Question: I recently moved my magento site from my localhost to the live server - everything had been working perfectly on the localhost but when I moved it across quite a few errors turned up. I've managed to get rid of most of these but I've just come across this:

The Checkout page is only partially loading and I really have no idea why this is happening and how to go about fixing it :(
I'm guessing that the Billing Information section is the stumbling block but why would this be? Could there be a problem retrieving information from the DB? - and how could I go about testing that. "#checkout-step-billing" is loading but it is defaulting to display none and nothing after that point has loaded.
Would greatly appreciate any help and advice on this.
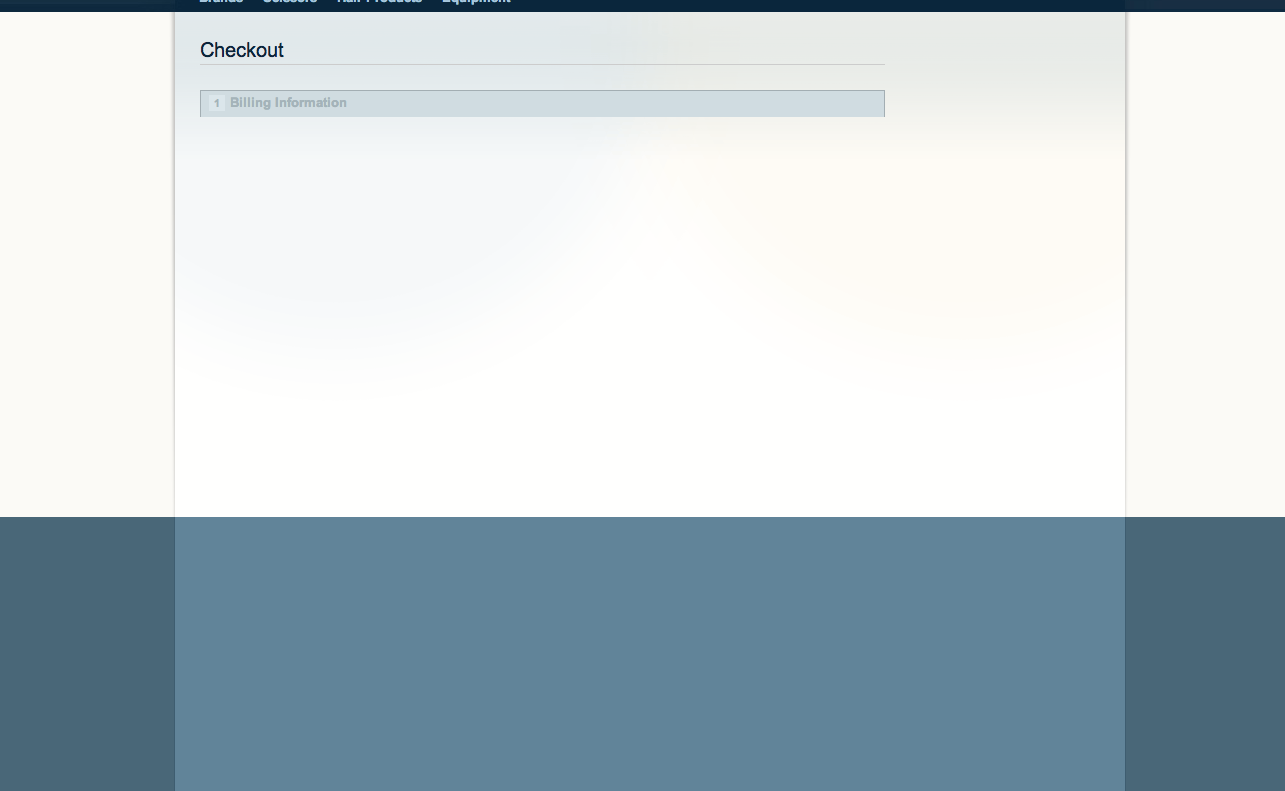
Answer: Fixed this problem by increasing the memory_limit in the php.ini file.
Instructions on how to do this here: <URL>